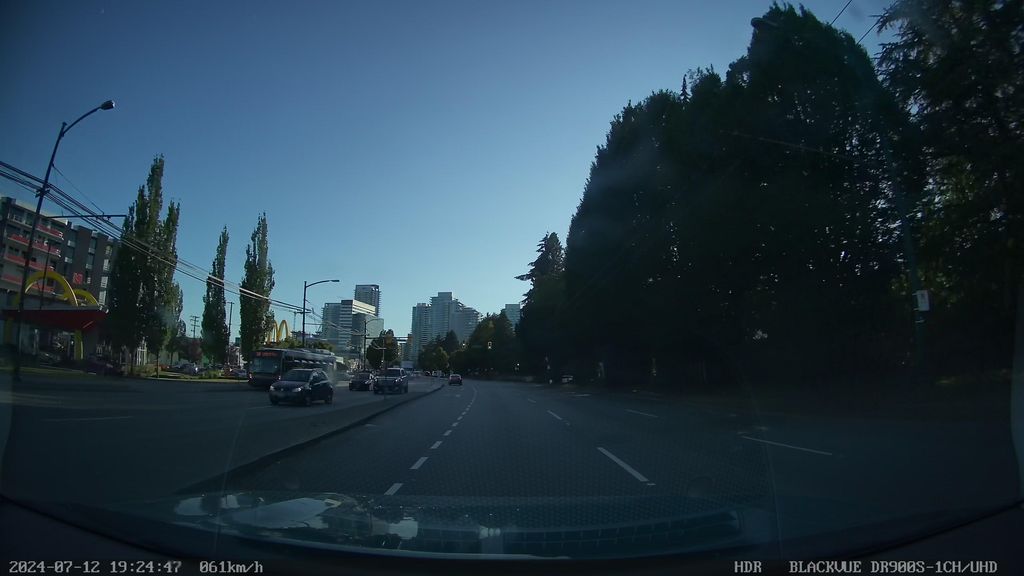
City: vancouver